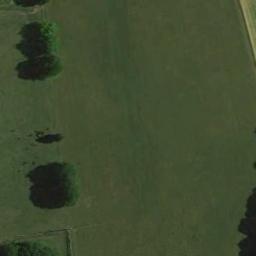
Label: meadow